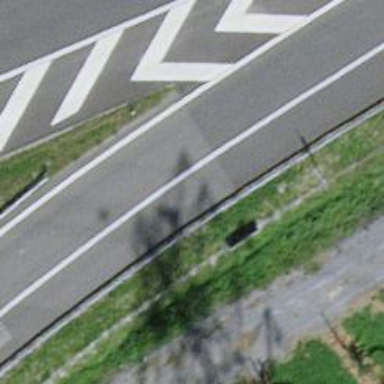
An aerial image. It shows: Asphalt motorway link.